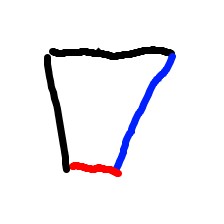
Shape: trapezoid